Question: '''
void GenerateSurvey(string AnketId, System.Web.UI.WebControls.PlaceHolder plch)
{
var db = new Xrm.XrmDataContext(Microsoft.Xrm.Client.CrmConnection.Parse(Utils.getXrmConnectionString(_PortalBrandHelper.BrandProxy.BrandDedicatedCrmOrgName)));
var AnketSoru = from p in db.new_survey_questions
orderby p.new_rank
select new { p.new_survey_questionid, p.new_question_text, p.new_question_type, p.new_rank, p.new_min_enumerator, p.new_max_enumerator };
HtmlTable tbl = new HtmlTable();
tbl.CellPadding = 2;
tbl.CellSpacing = 3;
HtmlTableRow r = new HtmlTableRow();
HtmlTableCell c = new HtmlTableCell();
c.InnerHtml = "<h3>IMMIB</h3>";
c.ColSpan = 2;
c.Align = "center";
r.Cells.Add(c);
tbl.Border = 1;
tbl.ID = "Survey_Inner";
tbl.Rows.Add(r);
c = new HtmlTableCell();
r = new HtmlTableRow();
c.ColSpan = 2;
c.InnerHtml = "<h4>EGITIM DEGERLENDIRME FORMU</h4>";
c.Align = "center";
r.Cells.Add(c);
tbl.Rows.Add(r);
foreach (var item in AnketSoru)
{
r = new HtmlTableRow();
c = new HtmlTableCell();
c.InnerHtml = item.new_question_text.ToString();
r.Cells.Add(c);
switch (item.new_question_type.ToString())
{
case "2": //FreeText
c = new HtmlTableCell();
TxtFreeText = new TextBox();
TxtFreeText.ID = "Txt_" + item.new_survey_questionid.ToString();
TxtFreeText.TextMode = TextBoxMode.MultiLine;
TxtFreeText.Width = 300;
TxtFreeText.Height = 50;
TxtFreeText.EnableViewState = true;
c.Controls.Add(TxtFreeText);
break;
case "3": //CheckBox
c.ColSpan = 2;
var choises = from c1 in db.new_survey_question_choices
where c1.new_survey_questionid == item.new_survey_questionid
select c1;
ChkSecimler = new CheckBoxList();
ChkSecimler.ID = "Chkl_" + item.new_survey_questionid.ToString();
ChkSecimler.RepeatDirection = RepeatDirection.Horizontal;
ChkSecimler.RepeatColumns = 2;
foreach (var ck in choises)
{
LiSecim = new ListItem();
LiSecim.Text = ck.new_name;
ChkSecimler.Items.Add(LiSecim);
}
c.Controls.Add(ChkSecimler);
break;
case "4": //Enumeration ***RadioButton***
c = new HtmlTableCell();
RdSecimler = new RadioButtonList();
RdSecimler.ID = "Rdl_" + item.new_survey_questionid.ToString();
RdSecimler.RepeatDirection = RepeatDirection.Horizontal;
c.Align = "center";
for (int i = Convert.ToInt32(item.new_min_enumerator); i <= Convert.ToInt32(item.new_max_enumerator); i++)
{
LiSecim = new ListItem();
LiSecim.Text = i.ToString();
RdSecimler.Items.Add(LiSecim);
}
c.Controls.Add(RdSecimler);
break;
default:
break;
}
r.Cells.Add(c);
tbl.Rows.Add(r);
}
plch.Controls.Add(tbl);
}
'''
I want to make that radiobuttons fit in that cell not centered but couldnt able to do it, how can i do it any help?

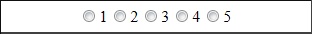
Answer: Simply add Attributes
'''
HtmlTable tbl = new HtmlTable();
tbl.Attributes.Add("class","ClassName");
'''